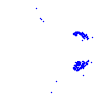
Particle: electron